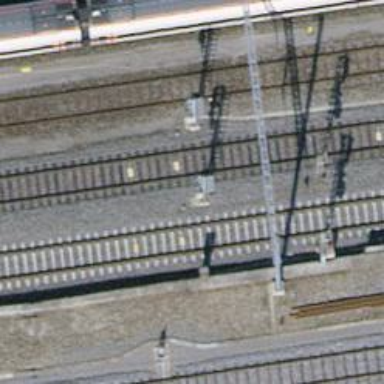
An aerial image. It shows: Railway signal.